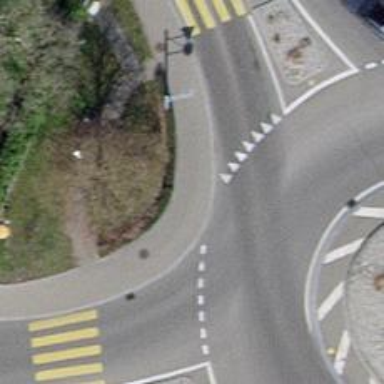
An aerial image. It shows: Sidewalk.